Interaction volume radius: 5 \u00c5
Interaction volume height: 40 \u00c5
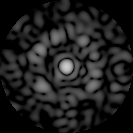
Disorder parameter: 0.781